Question: My friend gave me some sulotion that compiled under 4.6.2, it runs fine no errors, I added to this solution a class library. when I click the properties of the my lib project I see only frameworks '1.0-1.6'

Even that I already have 4.6.2 framework installed on my machine, I'm using visual stutio 2017.
please share knowlagh
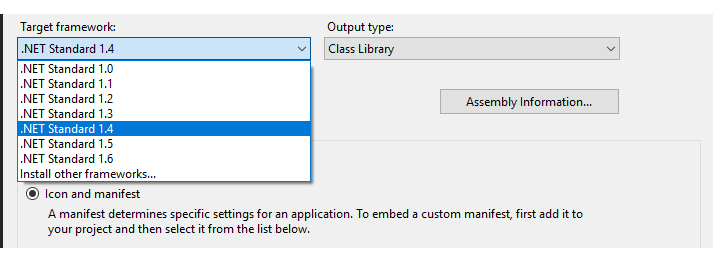
Answer: Your class library project's target framework is .Net Standard that's why you only see .Net Standard project frameworks in project properties target framework list.
Benefit of building your library in .Net Standard is. Your project can be referenced in .Net and .Net Core Projects.
<URL>
<URL>